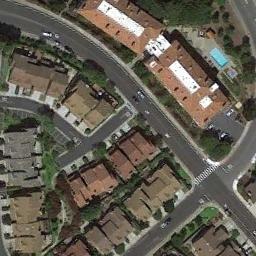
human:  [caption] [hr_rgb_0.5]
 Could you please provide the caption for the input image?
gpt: A dense residential area has lots of houses of the same style and one of houses has a pool .

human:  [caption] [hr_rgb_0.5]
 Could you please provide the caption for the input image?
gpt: There are many roads and neatly arranged houses and trees and large lawns in densely populated areas .

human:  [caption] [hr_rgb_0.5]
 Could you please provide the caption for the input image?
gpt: The dense residential is next to the road and some trees .

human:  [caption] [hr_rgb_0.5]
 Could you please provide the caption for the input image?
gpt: The color of the house is different .

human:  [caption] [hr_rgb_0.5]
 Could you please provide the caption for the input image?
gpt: There are many brown buildings arranged neatly on dense residential area .